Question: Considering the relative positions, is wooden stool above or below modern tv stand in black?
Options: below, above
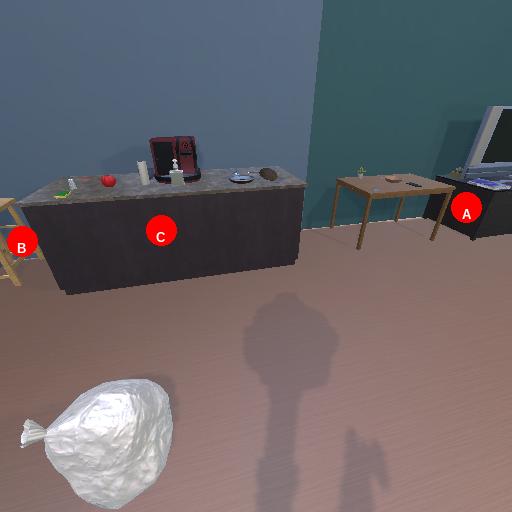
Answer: below